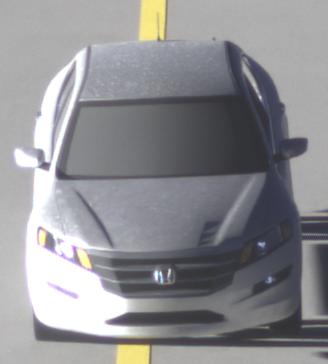
Make: Honda
Model: Crosstour
Detailed model: -
Model produced from: 2009
Model produced until: 2012
Doors: 4
Color: white
Road condition: dry road
Daytime: sunrise or sunset
Contrast: high contrast